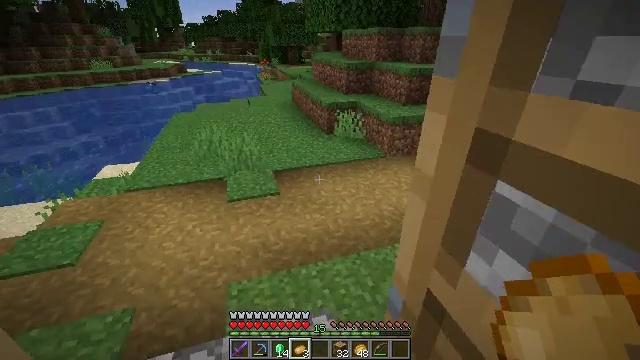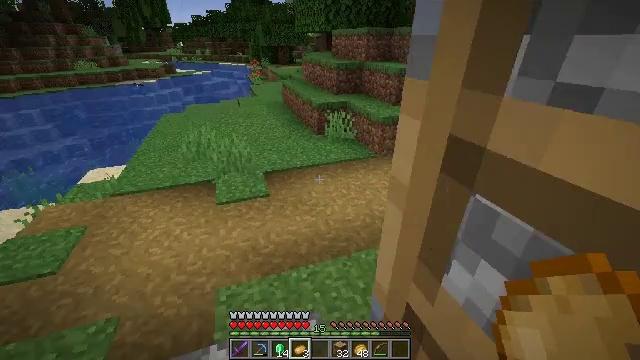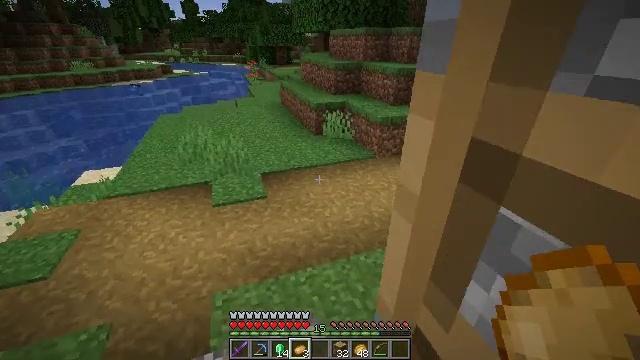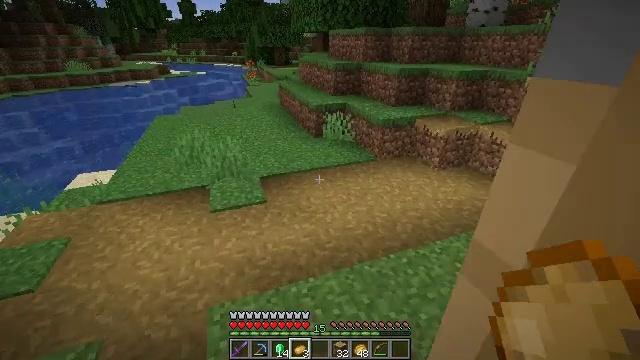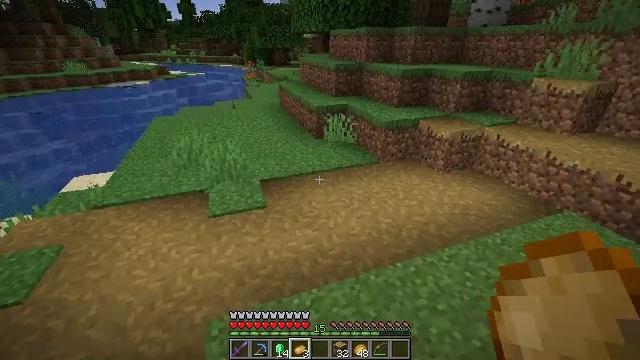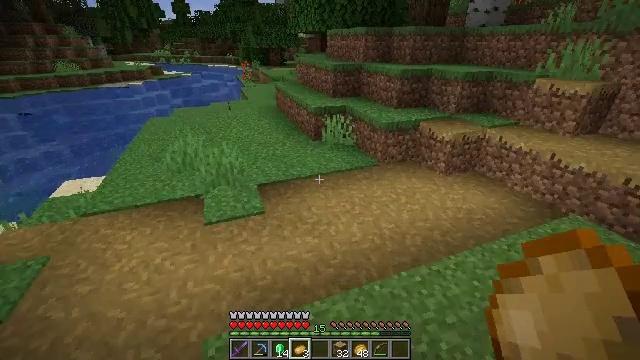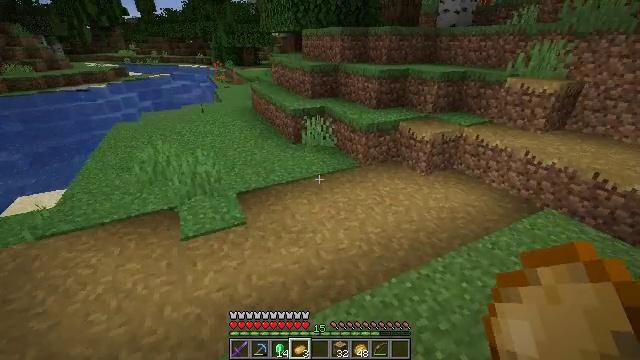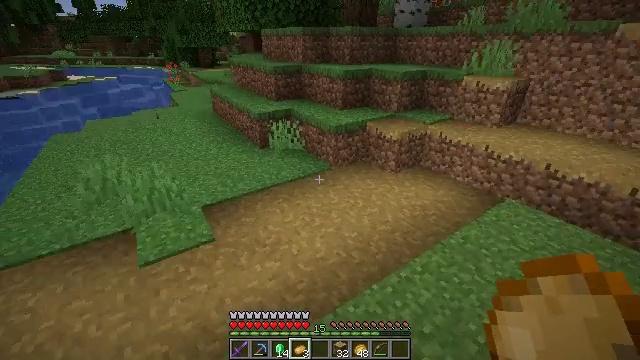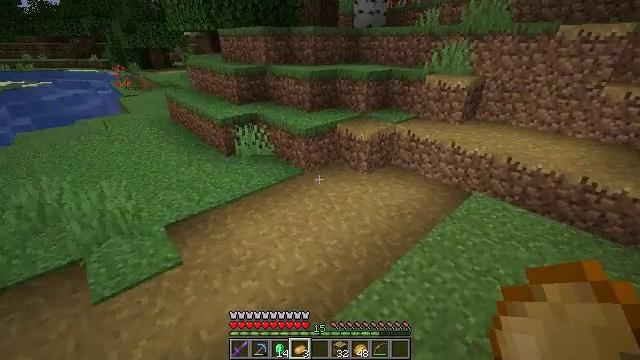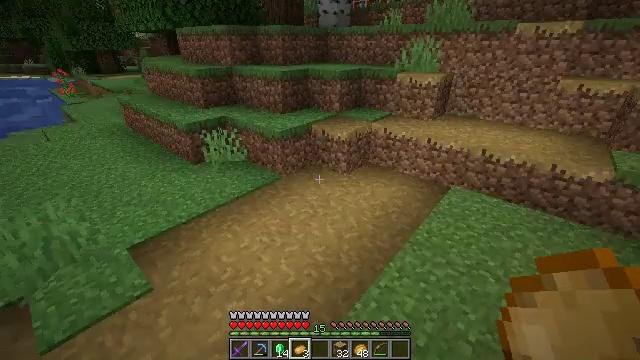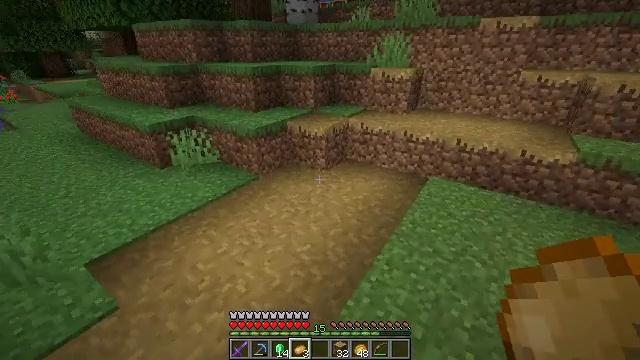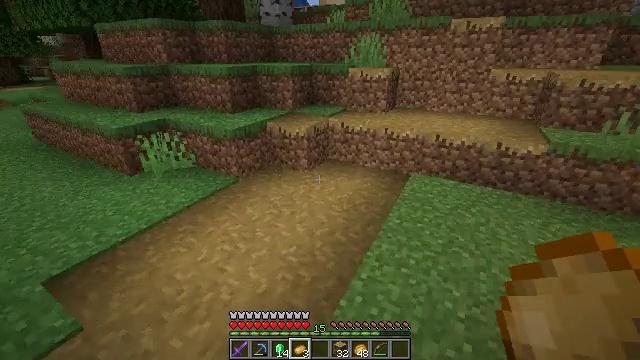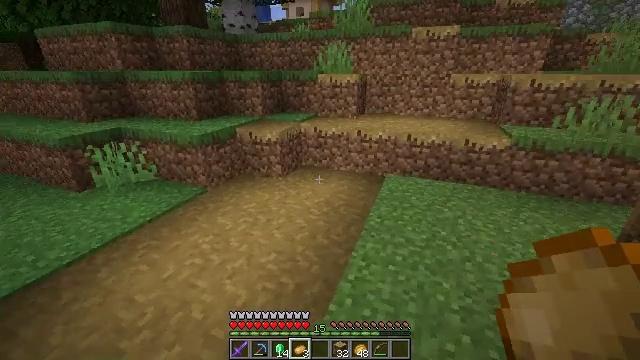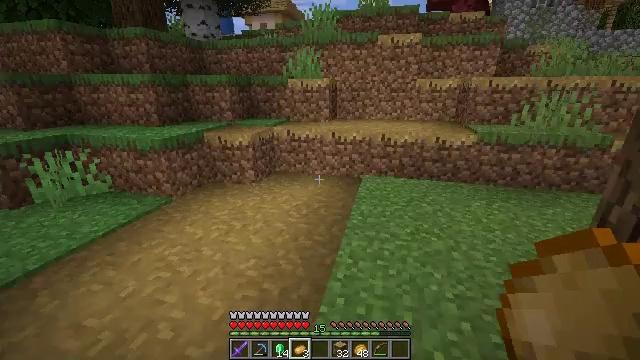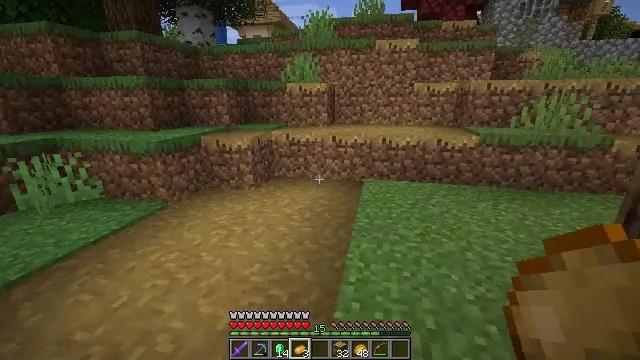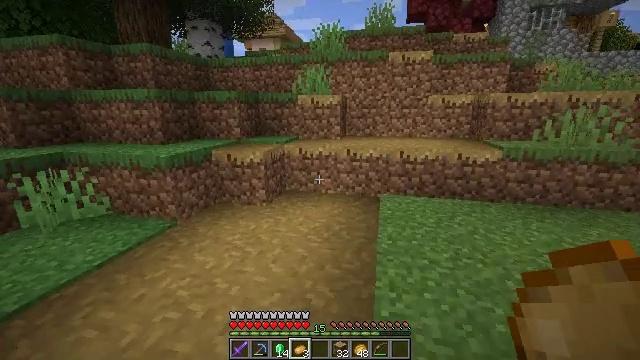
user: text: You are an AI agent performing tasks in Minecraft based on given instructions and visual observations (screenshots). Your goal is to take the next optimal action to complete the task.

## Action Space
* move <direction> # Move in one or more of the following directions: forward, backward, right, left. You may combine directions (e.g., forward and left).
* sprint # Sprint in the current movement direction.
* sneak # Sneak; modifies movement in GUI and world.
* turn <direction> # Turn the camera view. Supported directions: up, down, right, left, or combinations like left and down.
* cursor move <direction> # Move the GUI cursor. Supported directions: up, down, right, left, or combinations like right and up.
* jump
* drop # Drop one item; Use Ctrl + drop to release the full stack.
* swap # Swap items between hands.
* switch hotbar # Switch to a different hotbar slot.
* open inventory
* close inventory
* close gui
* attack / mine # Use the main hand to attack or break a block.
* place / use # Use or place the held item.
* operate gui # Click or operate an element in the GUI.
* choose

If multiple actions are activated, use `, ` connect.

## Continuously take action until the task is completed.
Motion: motion action
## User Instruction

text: Mine cobblestone to craft tools and furnaces.
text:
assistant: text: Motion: move forward and move right, turn right
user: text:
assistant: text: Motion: move forward
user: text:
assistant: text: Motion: move forward
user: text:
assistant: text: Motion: move forward
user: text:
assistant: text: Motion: move forward
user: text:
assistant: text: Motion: move forward, turn right
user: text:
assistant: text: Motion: move forward, turn right
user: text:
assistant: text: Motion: move forward and move left, turn right
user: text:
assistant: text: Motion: move forward and move left, turn right
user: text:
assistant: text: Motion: move forward and move left, turn right
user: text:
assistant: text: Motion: move forward and move left, turn right and up
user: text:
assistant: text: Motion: move forward and move left, turn right and up
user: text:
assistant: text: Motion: move forward and move left, turn right and up
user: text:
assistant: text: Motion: move forward and move left, turn right and up
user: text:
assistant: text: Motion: move forward, turn up
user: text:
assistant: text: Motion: turn left and up
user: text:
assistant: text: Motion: no_op
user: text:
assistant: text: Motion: no_op
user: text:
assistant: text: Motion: turn right
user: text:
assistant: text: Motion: move forward, turn right
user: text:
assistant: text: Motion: move forward, turn right
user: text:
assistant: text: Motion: no_op
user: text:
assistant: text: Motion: move forward
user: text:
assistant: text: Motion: move forward
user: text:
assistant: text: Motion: move forward
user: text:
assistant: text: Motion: move forward, turn left
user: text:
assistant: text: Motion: move forward
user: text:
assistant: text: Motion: move forward
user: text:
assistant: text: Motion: move forward
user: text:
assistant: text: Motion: move forward